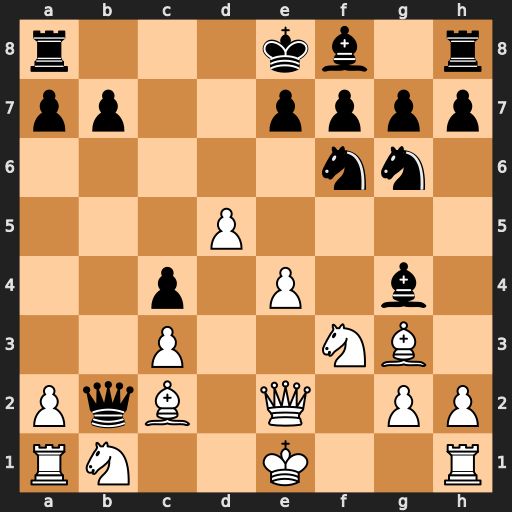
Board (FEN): r3kb1r/pp2pppp/5nn1/3P4/2p1P1b1/2P2NB1/PqB1Q1PP/RN2K2R
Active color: w
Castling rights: KQkq
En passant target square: -
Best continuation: Ba4+ b5 Qxb2